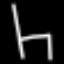
Label: chair